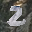
Label: 2